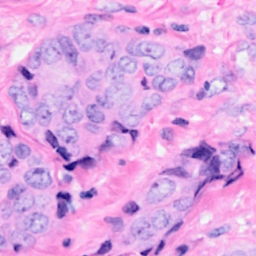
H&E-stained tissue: Breast